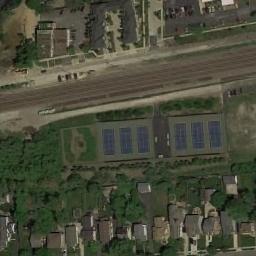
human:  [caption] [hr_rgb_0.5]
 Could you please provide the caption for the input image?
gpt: The tennis court is on the grass next to some buildings and trees .

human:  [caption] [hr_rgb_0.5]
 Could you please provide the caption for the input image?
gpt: There are many buildings of different shapes beside the tennis courts .

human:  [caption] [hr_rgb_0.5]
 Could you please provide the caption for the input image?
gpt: There are three tennis courts and four swimming pools .

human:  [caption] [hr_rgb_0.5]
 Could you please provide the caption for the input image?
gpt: The tennis court is surrounded by trees, Next to the residential area and the road .

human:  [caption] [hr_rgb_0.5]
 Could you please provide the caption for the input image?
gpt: There are some buildings and green trees near the tennis courts .